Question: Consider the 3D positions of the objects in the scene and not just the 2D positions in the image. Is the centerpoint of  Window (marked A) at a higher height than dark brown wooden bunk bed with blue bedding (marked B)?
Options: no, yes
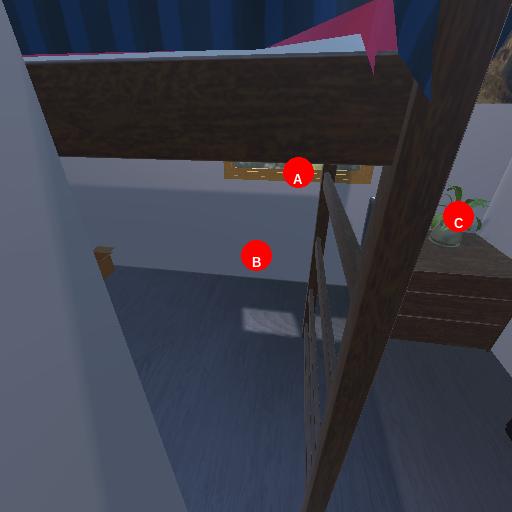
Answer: no